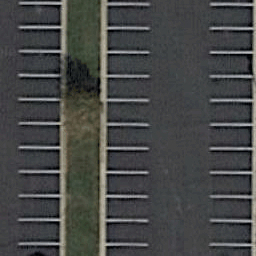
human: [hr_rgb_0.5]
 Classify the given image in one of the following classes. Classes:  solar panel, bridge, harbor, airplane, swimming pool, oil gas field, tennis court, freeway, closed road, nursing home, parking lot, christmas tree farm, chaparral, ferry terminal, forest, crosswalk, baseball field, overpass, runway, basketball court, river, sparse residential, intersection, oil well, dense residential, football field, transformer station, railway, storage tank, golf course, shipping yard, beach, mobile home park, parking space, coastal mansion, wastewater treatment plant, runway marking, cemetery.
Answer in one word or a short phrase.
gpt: parking space